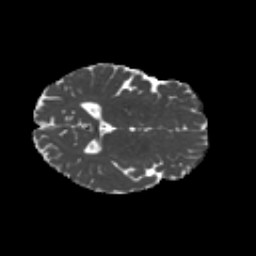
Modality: MD
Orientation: axial
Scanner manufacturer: siemens
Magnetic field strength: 3 T
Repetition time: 4.16 s
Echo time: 0.0806 s